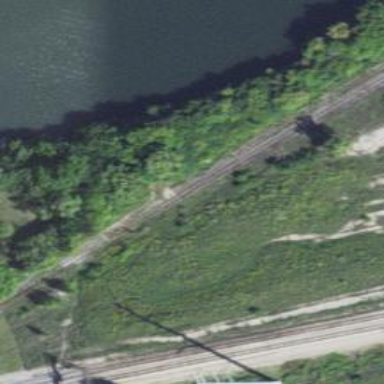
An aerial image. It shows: Abandoned railway.